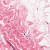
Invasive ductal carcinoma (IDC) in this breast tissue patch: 0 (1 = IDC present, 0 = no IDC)